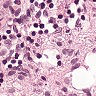
Metastatic tissue present: no